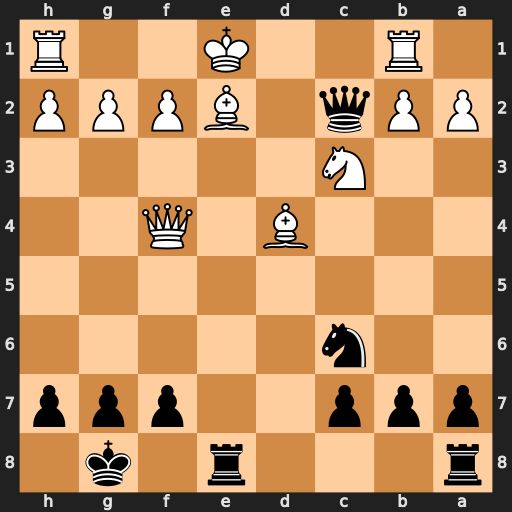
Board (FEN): r3r1k1/ppp2ppp/2n5/8/3B1Q2/2N5/PPq1BPPP/1R2K2R
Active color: b
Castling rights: K
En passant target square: -
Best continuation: Rxe2+ Nxe2 Qxb1+ Qc1 Qxc1+ Nxc1 Nxd4